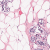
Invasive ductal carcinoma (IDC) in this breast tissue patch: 0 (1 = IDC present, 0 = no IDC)